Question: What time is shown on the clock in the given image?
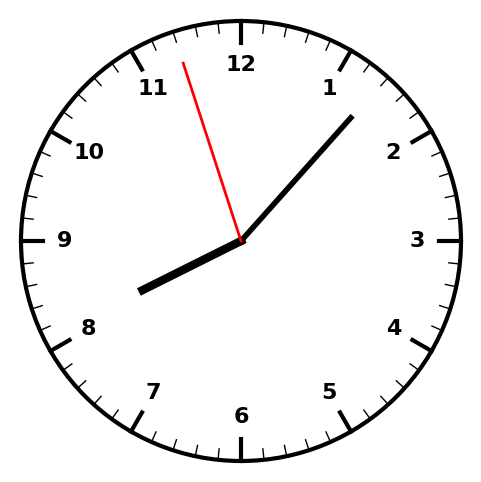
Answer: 08:06:57